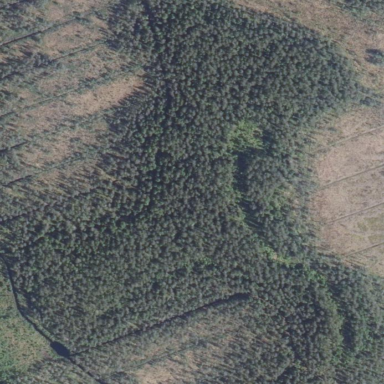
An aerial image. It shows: Needle-leaved woodland.